Question: I am struggling since 2 days with something I was thinking easy, on a map, I have to display a marker for each user with the user FB profile picture inside.

I am wondering how I can have a result similar to this one? What I tried was really hackish.
- - -
but it doesn't work when there is more than one marker on the map.
'''
.marker-labels {
display: none !important;
+ div {
background-color: $dark-gray;
border: 2px solid $dark-gray;
@include radius(0.2em);
height: 54px !important;
width: 54px !important;
overflow: inherit !important;
> img {
height: 50px;
width: 50px;
}
&:after {
content: ' ';
height: 0;
width: 0;
border: 6px solid transparent;
border-top-color: $dark-gray;
position: absolute;
top: 52px;
left: 19px;
}
}
}
'''
global question:
- how can I get an icon like that (<URL> to have a result similar to the screenshot
thanks for your help
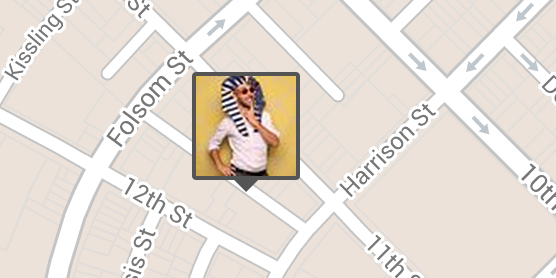
Answer: This answer assumes you already have the URIs for the facebook profile images. Honestly, it feels there is an easier way, but I found <URL> that shows how to create a custom marker with custom HTML elements and I went from there. From there's it's pretty easy to create a custom marker that accepts a image URI as a parameter. From the original, I just added an 'imageSrc' parameter, moved the styling outside the code by attaching a class name to the new div. In terms of html and css, I just appended an image with the passed image URI into the div, and just added some CSS to make it look like what you have.
<URL>
### Demo
So the javascript code looks something like this:
'''
function CustomMarker(latlng, map, imageSrc) {
this.latlng_ = latlng;
this.imageSrc = imageSrc; //added imageSrc
this.setMap(map);
}
CustomMarker.prototype = new google.maps.OverlayView();
CustomMarker.prototype.draw = function () {
// Check if the div has been created.
var div = this.div_;
if (!div) {
// Create a overlay text DIV
div = this.div_ = document.createElement('div');
// Create the DIV representing our CustomMarker
div.className = "customMarker" //replaced styles with className
var img = document.createElement("img");
img.src = this.imageSrc; //attach passed image uri
div.appendChild(img);
google.maps.event.addDomListener(div, "click", function (event) {
google.maps.event.trigger(me, "click");
});
// Then add the overlay to the DOM
var panes = this.getPanes();
panes.overlayImage.appendChild(div);
}
// Position the overlay
var point = this.getProjection().fromLatLngToDivPixel(this.latlng_);
if (point) {
div.style.left = point.x + 'px';
div.style.top = point.y + 'px';
}
};
CustomMarker.prototype.remove = function () {
// Check if the overlay was on the map and needs to be removed.
if (this.div_) {
this.div_.parentNode.removeChild(this.div_);
this.div_ = null;
}
};
CustomMarker.prototype.getPosition = function () {
return this.latlng_;
};
'''
I think I added only one or two lines here. You can just add this to your page I think. With this in place you can just style the container as normal, and it should apply to all the custom markers. You can add elements and classes as you see fit to achieve the look you are looking for. But for completion's sake I added the styles I used for the demo here.
'''
.customMarker { /* the marker div */
position:absolute;
cursor:pointer;
background:#424242;
width:100px;
height:100px;
/* we'll offset the div so that
the point passed doesn't end up at
the upper left corner but at the bottom
middle. so we'll move it left by width/2 and
up by height+arrow-height */
margin-left:-50px;
margin-top:-110px;
border-radius:10px;
padding:0px;
}
.customMarker:after { //triangle
content:"";
position: absolute;
bottom: -10px;
left: 40px;
border-width: 10px 10px 0;
border-style: solid;
border-color: #424242 transparent;
display: block;
width: 0;
}
.customMarker img { //profile image
width:90px;
height:90px;
margin:5px;
border-radius:2px;
}
'''
And for the demo I have some sample data in array and placed them on the map using a for loop.
'''
var data = [{
profileImage: "http://domain.com/image1.jpg",
pos: [37.77, -122.41],
}, {
profileImage: "http://domain.com/image2.jpg",
pos: [37.77, -122.41],
}]
for(var i=0;i<data.length;i++){
new CustomMarker(
new google.maps.LatLng(data[i].pos[0],data[i].pos[1]),
map,
data[i].profileImage
)
}
'''
I hope that helps.